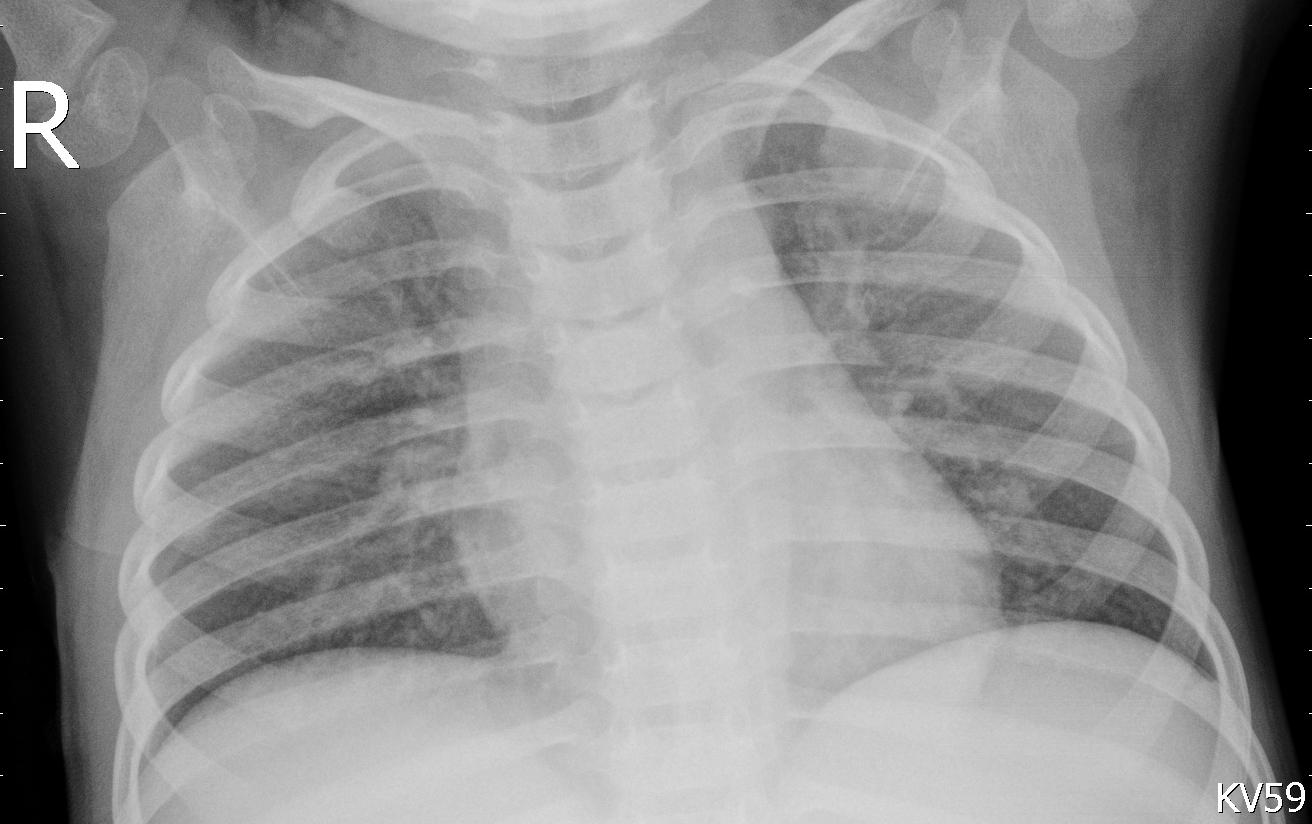
Diagnosis: PNEUMONIA